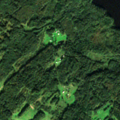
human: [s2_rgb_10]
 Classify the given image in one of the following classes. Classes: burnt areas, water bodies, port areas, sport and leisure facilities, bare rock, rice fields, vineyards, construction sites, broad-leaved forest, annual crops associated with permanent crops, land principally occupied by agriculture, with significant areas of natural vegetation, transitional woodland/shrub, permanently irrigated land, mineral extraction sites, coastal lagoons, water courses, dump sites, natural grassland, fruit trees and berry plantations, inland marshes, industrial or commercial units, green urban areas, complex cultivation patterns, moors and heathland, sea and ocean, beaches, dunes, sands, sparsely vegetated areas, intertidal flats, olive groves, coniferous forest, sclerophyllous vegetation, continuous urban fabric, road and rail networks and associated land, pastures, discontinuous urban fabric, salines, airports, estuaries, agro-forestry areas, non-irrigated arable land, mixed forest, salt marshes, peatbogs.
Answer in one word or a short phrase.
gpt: pastures, land principally occupied by agriculture, with significant areas of natural vegetation, broad-leaved forest, mixed forest, water bodies